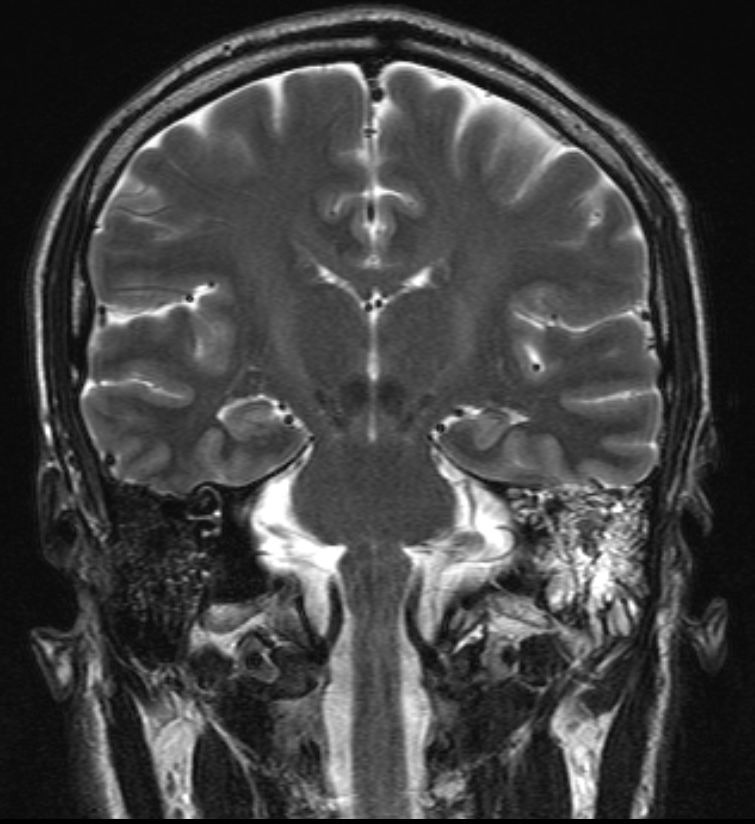
Label: notumor